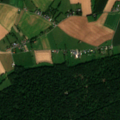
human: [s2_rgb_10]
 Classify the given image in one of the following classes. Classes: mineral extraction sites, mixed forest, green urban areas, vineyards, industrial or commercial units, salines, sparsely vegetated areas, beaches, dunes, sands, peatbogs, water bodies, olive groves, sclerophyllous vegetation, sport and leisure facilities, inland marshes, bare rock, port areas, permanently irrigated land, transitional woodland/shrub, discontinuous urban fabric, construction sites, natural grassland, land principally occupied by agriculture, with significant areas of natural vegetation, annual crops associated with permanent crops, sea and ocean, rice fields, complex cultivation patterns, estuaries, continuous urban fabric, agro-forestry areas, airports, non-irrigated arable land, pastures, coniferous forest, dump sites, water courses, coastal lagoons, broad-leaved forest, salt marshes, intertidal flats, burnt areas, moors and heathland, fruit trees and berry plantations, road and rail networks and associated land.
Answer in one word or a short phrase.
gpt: non-irrigated arable land, pastures, broad-leaved forest